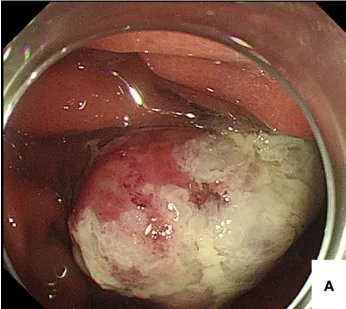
(A) Gastroduodenoscopy showing a 4 cm x 5 cm protuberant lesion on the greater curvature of the gastric body.
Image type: endoscopy (gi_endoscopy)